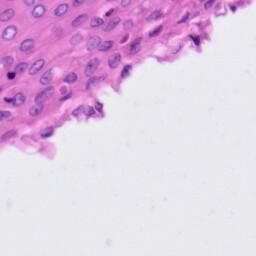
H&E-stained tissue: Tonsil